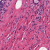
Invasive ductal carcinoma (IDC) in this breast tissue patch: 0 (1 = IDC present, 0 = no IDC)